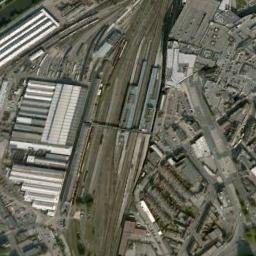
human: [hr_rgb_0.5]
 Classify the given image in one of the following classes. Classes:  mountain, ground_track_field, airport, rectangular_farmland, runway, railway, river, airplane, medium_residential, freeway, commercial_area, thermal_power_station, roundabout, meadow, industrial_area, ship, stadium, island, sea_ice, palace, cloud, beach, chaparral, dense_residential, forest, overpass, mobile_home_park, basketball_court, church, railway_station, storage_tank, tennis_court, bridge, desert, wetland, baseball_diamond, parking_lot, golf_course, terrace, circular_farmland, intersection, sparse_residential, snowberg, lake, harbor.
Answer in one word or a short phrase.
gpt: railway_station